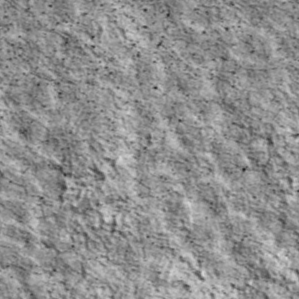
Label: non_frost